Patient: sex F, age 75
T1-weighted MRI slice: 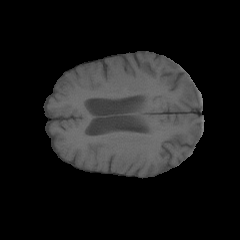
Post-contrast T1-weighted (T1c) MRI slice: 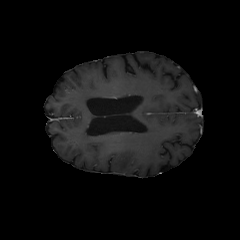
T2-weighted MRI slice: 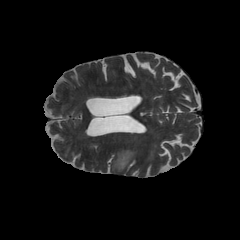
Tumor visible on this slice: yes
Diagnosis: Astrocytoma, IDH-wildtype
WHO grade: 3